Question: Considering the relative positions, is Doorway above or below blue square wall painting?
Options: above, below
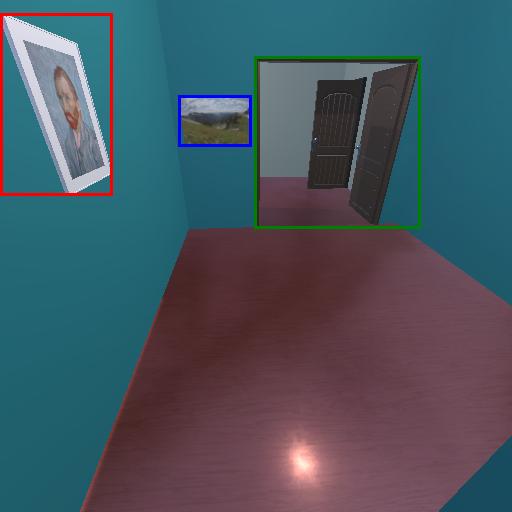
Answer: above